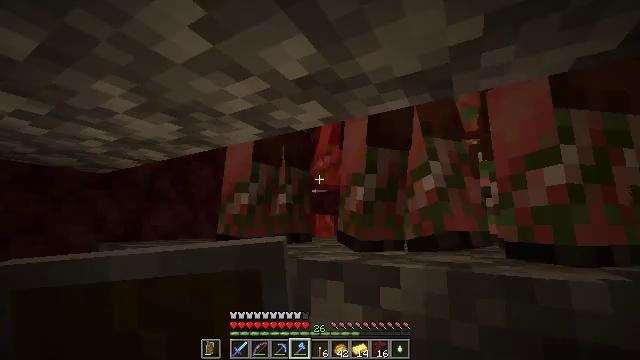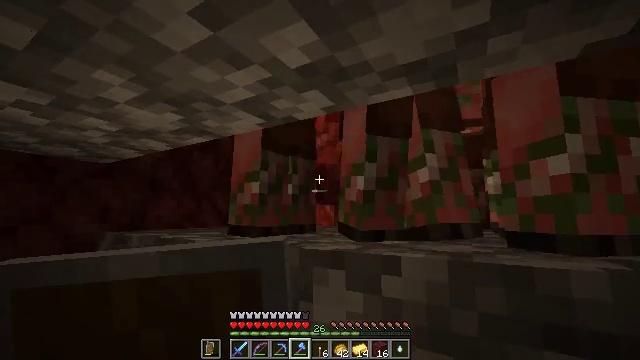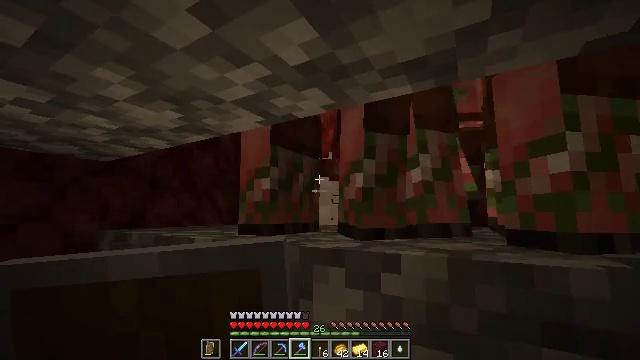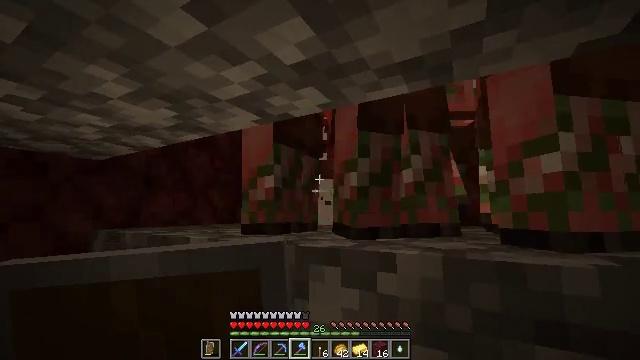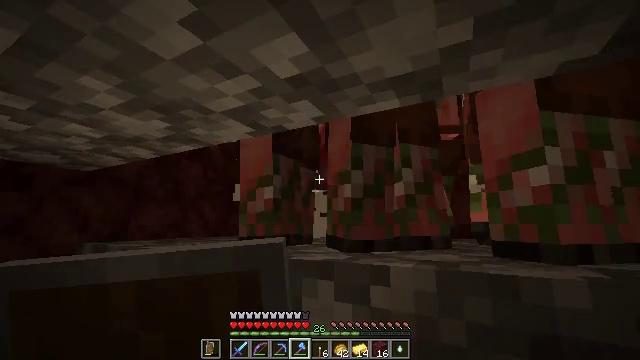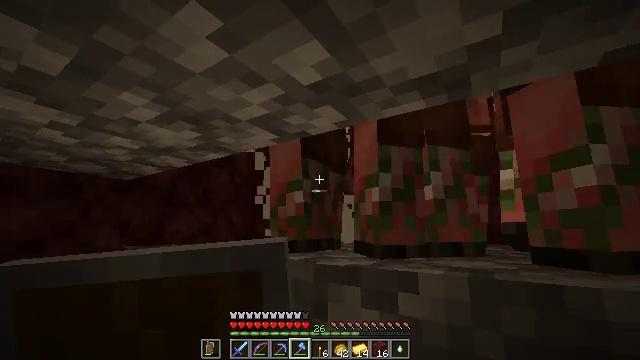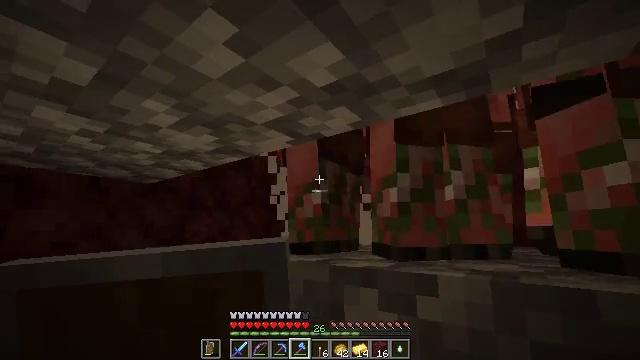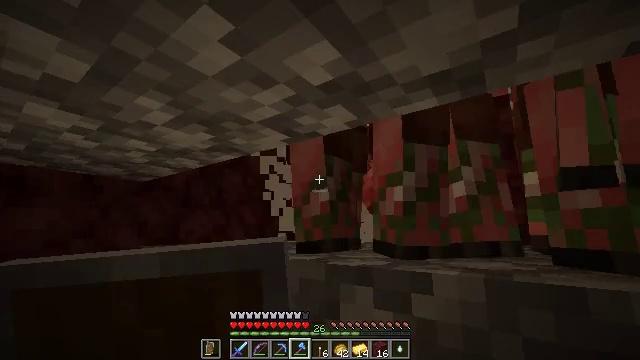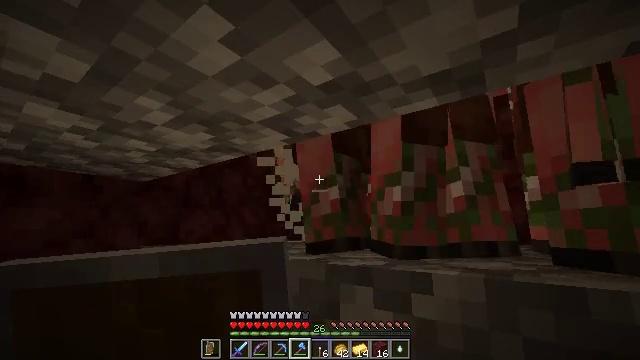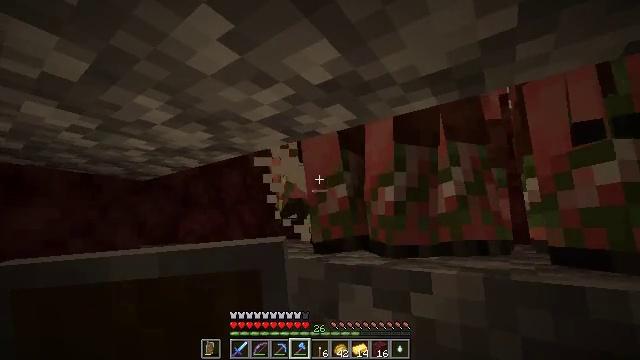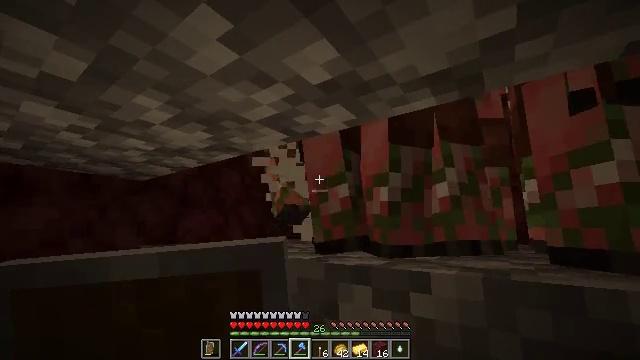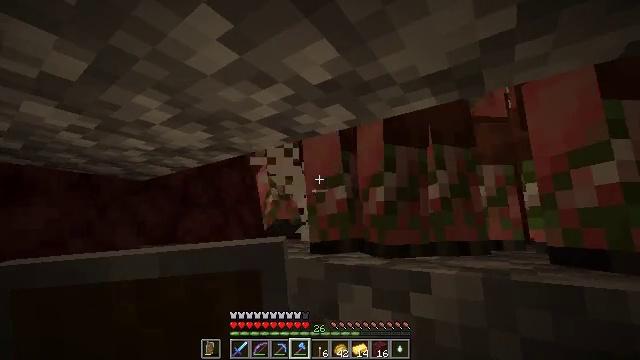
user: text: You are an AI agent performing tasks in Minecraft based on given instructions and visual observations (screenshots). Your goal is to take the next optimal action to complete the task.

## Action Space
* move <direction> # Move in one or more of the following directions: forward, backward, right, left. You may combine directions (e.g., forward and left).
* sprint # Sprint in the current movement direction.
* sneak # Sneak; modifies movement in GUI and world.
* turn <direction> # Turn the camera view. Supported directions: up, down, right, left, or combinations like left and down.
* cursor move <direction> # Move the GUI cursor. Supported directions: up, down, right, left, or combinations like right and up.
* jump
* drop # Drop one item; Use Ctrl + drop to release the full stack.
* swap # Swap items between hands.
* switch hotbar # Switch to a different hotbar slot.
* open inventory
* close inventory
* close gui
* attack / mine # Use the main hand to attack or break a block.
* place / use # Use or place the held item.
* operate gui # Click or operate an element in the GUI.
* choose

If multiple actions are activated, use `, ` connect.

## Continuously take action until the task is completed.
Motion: motion action
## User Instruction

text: Kill nether mobs.
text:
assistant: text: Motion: turn down
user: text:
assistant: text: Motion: no_op
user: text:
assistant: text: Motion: no_op
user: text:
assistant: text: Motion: turn right and up
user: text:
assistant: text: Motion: turn left and up
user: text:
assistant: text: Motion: turn left
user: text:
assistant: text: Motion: attack / mine
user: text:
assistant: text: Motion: attack / mine
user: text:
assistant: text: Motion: attack / mine
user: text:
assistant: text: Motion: attack / mine
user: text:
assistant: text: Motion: attack / mine
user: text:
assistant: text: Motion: attack / mine